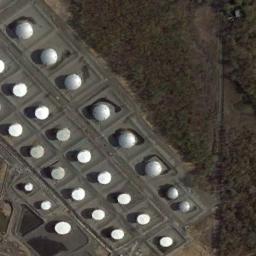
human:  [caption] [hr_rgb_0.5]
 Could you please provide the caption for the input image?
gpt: There are three white storage tanks and three silver storage tanks .

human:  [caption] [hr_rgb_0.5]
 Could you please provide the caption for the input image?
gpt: There are many neatly arranged oil storage tanks in the factory, And there is a lawn next to the factory .

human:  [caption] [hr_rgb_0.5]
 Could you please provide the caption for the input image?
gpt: There are many trees beside the storage tanks .

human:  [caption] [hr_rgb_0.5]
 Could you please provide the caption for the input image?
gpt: There are many storage tanks on the bare land next to the grass .

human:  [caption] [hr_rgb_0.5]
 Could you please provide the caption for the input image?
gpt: There are some white storage tanks arranged neatly .